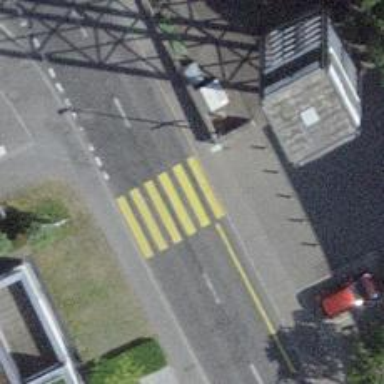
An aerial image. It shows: Uncontrolled zebra crossing with notable zebra markings.